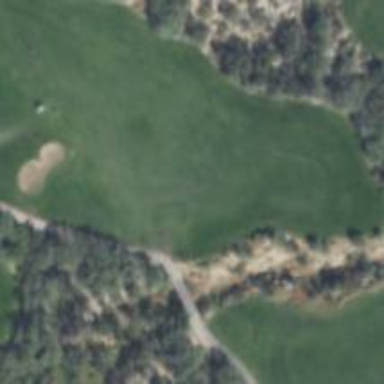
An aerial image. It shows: View of golf hole.